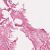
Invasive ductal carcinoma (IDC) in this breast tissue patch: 0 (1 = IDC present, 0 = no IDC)